Question: I am quite confused with the output of graphic git log.
I do understand that each '*' means a commit, whether it is a diverge, common or merge commit.
I do understand that pipes means branch.
Let's look at a simple graph log:

First of all, which branch does the red pipe (the most left-handed one) represent for? I don't think it is the current branch that I am on, because after I checkout to other branch, the graph looks the same. Furthermore, it doesn't represent master branch neither.
Second of all, if the most left-handed branch represents a single branch, why it changes color after commit "0e5b5"?
I searched for a tutorial on how to read git log graphs, unfortunately, I got nothing. If there are some awesome tutorials on this topic, please feel free to share.
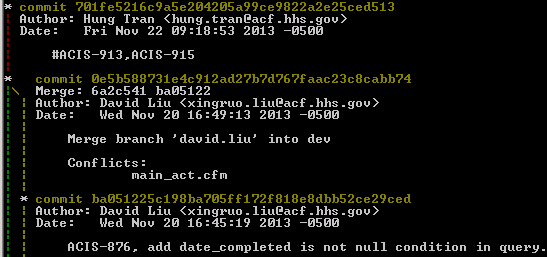
Answer: Git works from the current commit looking at ancestors. Branches are not "entities", they are (moving) references. There is no way for git log (or gitk which has a different color scheme but is analoguous to git log --graph or tig) to know if the current branch is the descendant of branch A or branch B. It only knows parents. From man git-log:
'''
git log -p -m --first-parent
Shows the history including change diffs, but only from the "main
branch" perspective, skipping commits that come from merged
branches, and showing full diffs of changes introduced by the merges.
This makes sense only when following a strict policy of merging
all topic branches when staying on a single integration branch.
'''
Would somewhat address your concern. git log by default use current checked out commit as a reference (identical to executing 'git log HEAD'
While I personnaly think the man page is quite clear for git, you may want to take a look at gitk or tig. The former is a graphical interface the later is a terminal-like minimal gitk tool. I use both depending on what I want to do.